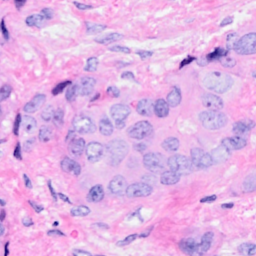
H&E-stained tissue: Breast